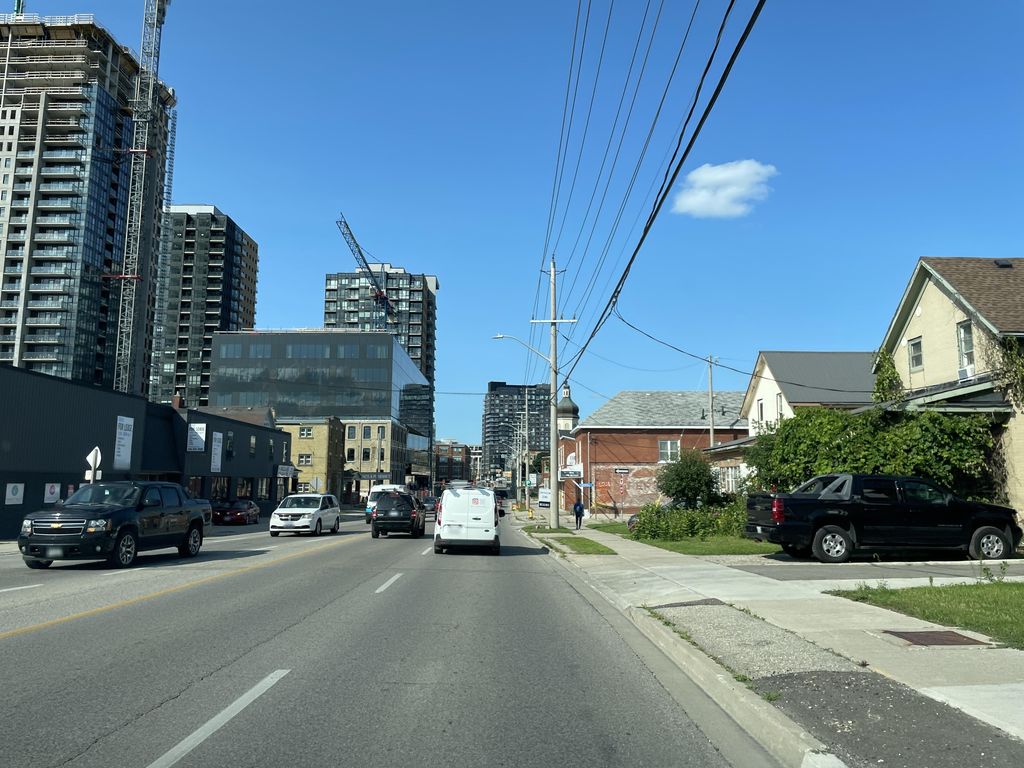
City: kitchener-waterloo